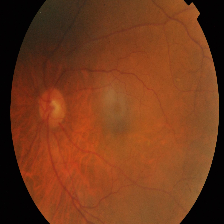
Diabetic retinopathy grade: Proliferative DR